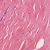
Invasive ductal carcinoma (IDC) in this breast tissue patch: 0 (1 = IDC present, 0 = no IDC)